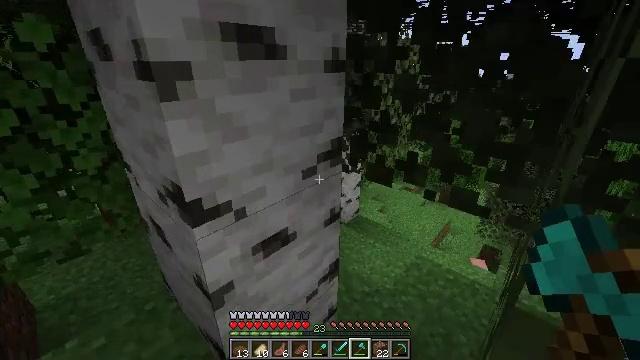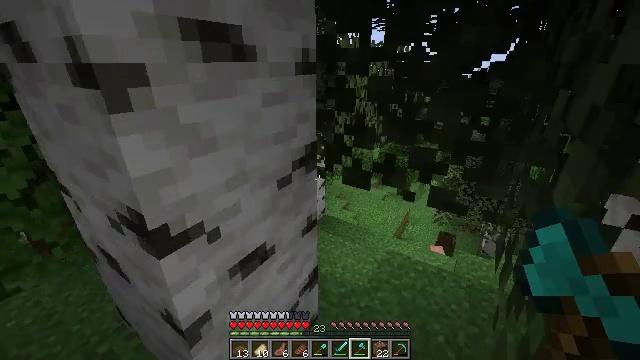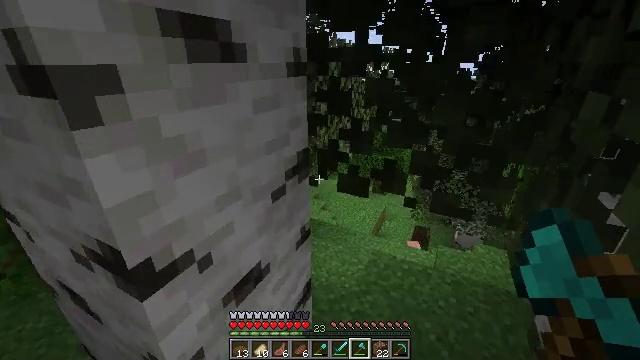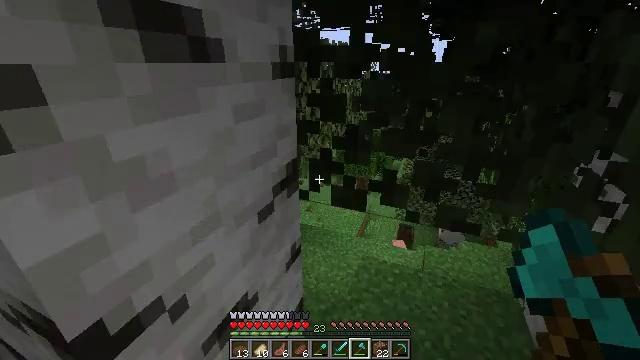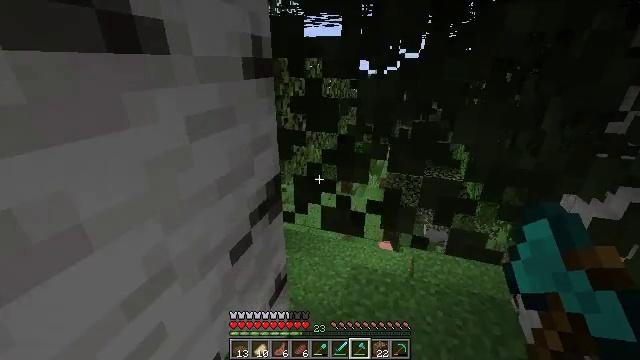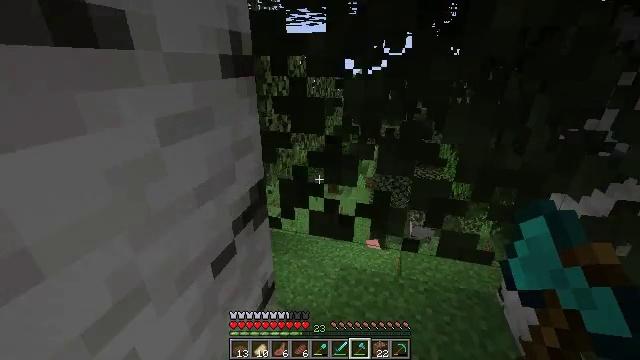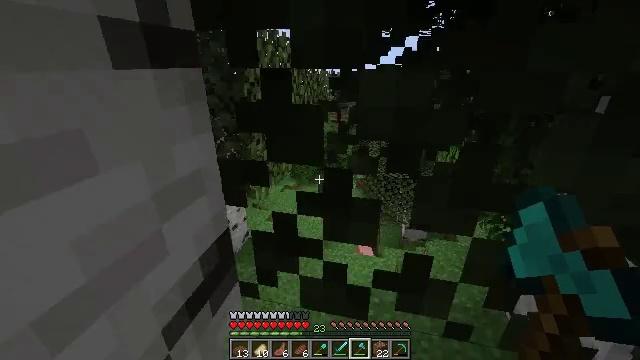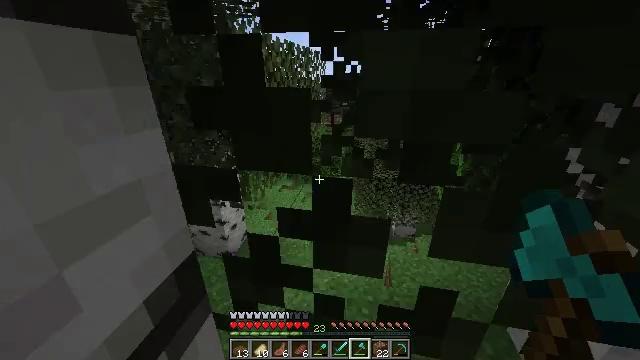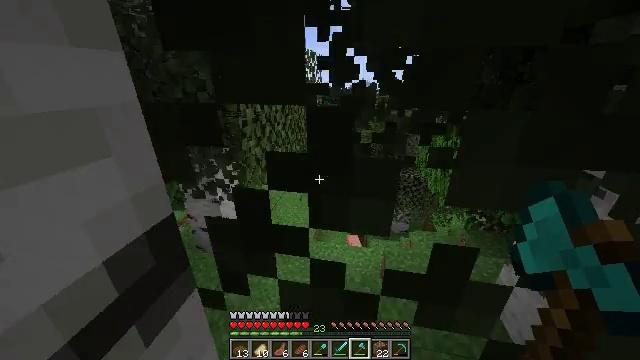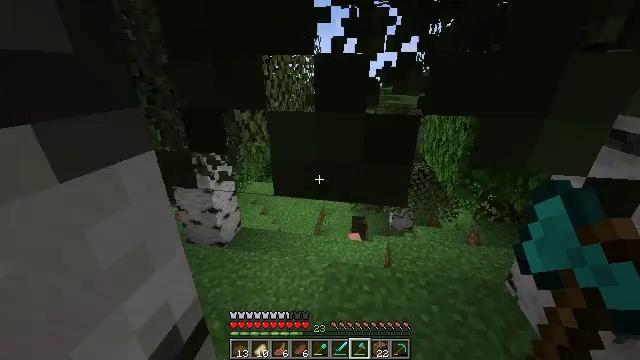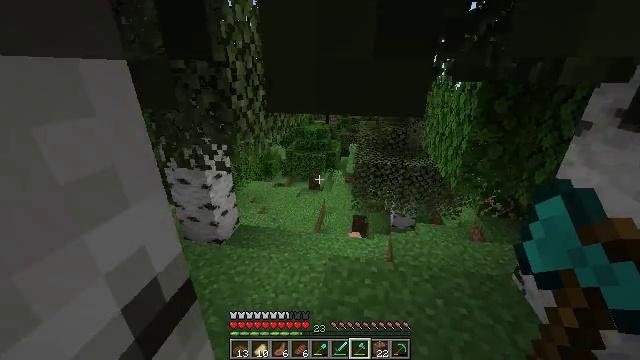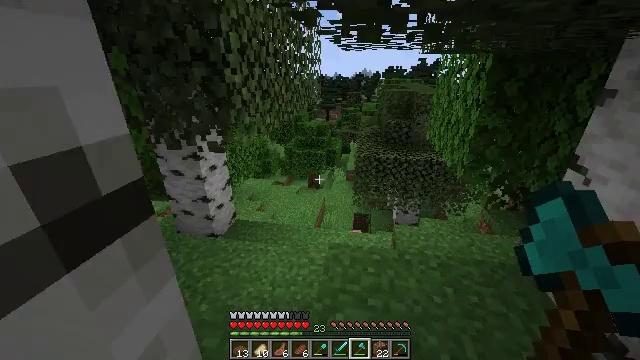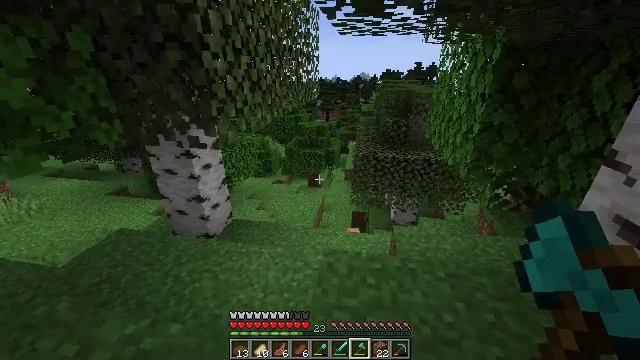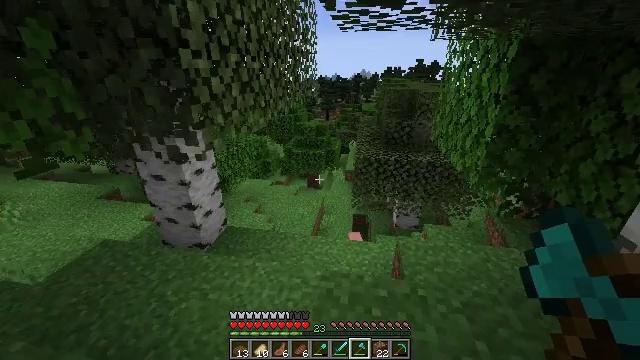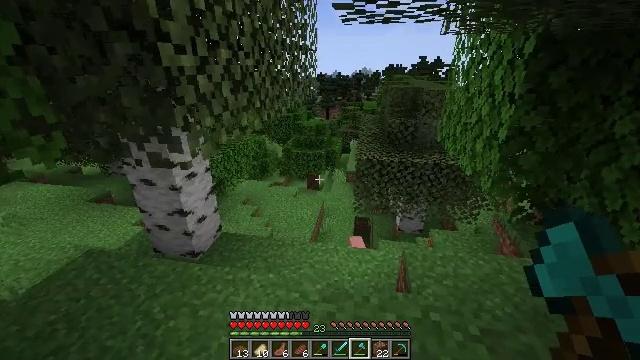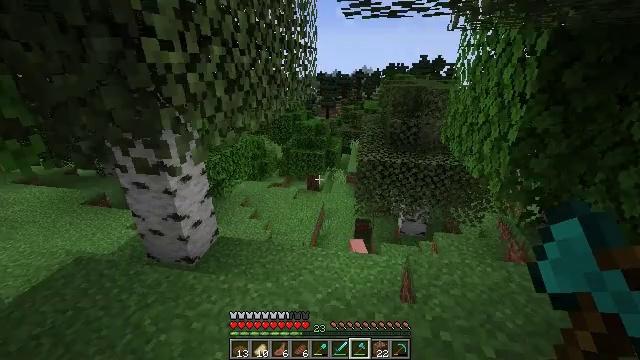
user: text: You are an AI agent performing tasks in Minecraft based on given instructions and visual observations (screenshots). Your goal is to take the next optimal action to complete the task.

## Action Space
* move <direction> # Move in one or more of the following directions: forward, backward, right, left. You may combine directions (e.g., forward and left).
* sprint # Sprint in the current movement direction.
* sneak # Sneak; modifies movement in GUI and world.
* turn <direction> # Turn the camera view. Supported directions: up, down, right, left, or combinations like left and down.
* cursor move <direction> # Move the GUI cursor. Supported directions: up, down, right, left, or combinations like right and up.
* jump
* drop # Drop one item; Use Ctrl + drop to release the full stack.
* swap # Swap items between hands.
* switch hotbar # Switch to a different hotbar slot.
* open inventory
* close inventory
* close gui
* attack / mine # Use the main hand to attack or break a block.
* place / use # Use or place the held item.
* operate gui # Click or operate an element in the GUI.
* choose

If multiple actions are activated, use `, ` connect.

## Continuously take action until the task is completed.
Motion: motion action
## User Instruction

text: Combat the pig.
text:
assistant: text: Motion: move forward, turn right
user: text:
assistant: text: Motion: move forward, turn right
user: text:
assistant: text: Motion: move forward, turn right
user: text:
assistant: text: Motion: move forward, turn right
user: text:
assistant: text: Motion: move forward, turn right
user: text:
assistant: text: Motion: move forward, sprint, turn right
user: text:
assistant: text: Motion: move forward, sprint, turn right
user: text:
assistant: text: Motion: move forward, sprint
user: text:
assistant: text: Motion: move forward, sprint
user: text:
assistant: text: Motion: move forward, sprint
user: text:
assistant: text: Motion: move forward
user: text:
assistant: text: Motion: move forward
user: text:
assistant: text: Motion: move forward
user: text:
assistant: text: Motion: move forward
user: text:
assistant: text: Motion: move forward
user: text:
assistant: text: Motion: move forward
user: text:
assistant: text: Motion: move forward, sprint
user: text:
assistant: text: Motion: move forward, sprint
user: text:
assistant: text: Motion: move forward, sprint, turn right and down
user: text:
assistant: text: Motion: move forward, sprint, turn right and down
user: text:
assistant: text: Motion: move forward, turn right and down
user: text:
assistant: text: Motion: move forward, turn right and down
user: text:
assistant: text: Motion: move forward, turn down
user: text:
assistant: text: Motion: move forward, turn down
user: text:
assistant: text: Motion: move forward
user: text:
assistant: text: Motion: move forward
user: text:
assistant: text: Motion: move forward
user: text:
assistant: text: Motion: move forward
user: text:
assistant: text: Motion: move forward
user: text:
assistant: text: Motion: move forward